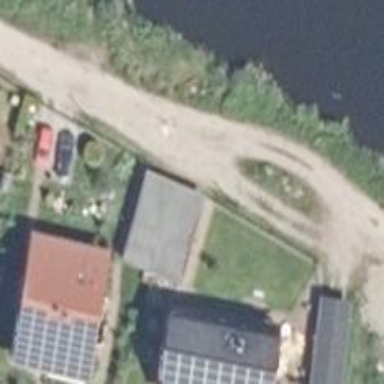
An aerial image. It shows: Gravel road in residential area.